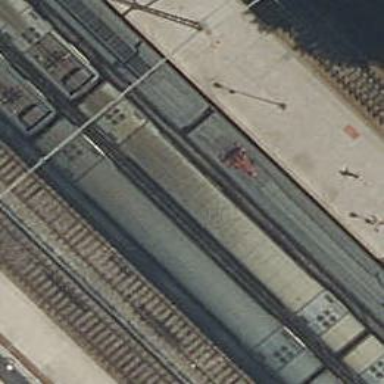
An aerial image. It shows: Rail siding with electrified contact lines for trains.